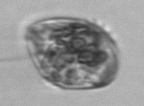
Label: Gyrodinium